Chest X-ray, AP view. Patient: 48 years old, sex F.
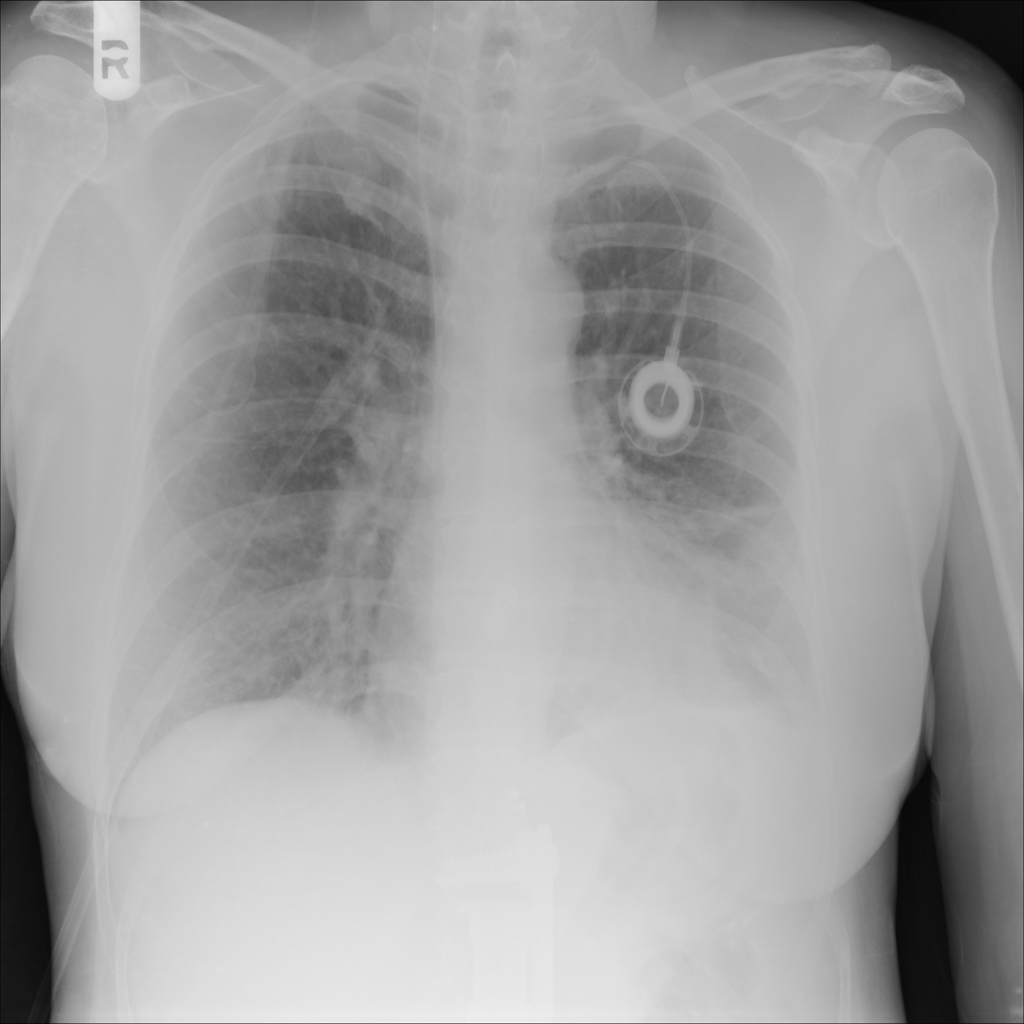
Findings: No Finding